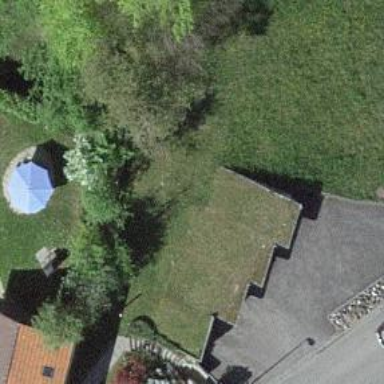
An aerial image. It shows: Group of garages.